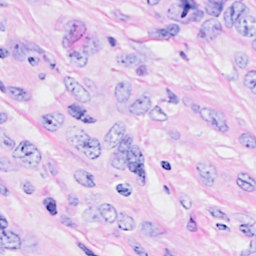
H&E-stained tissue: Breast